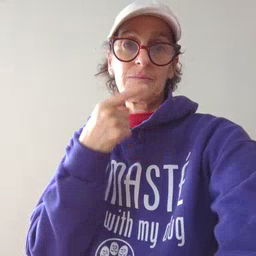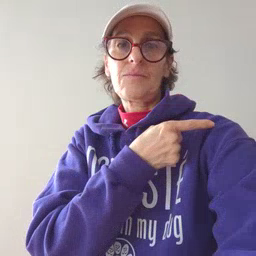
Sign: hesheit